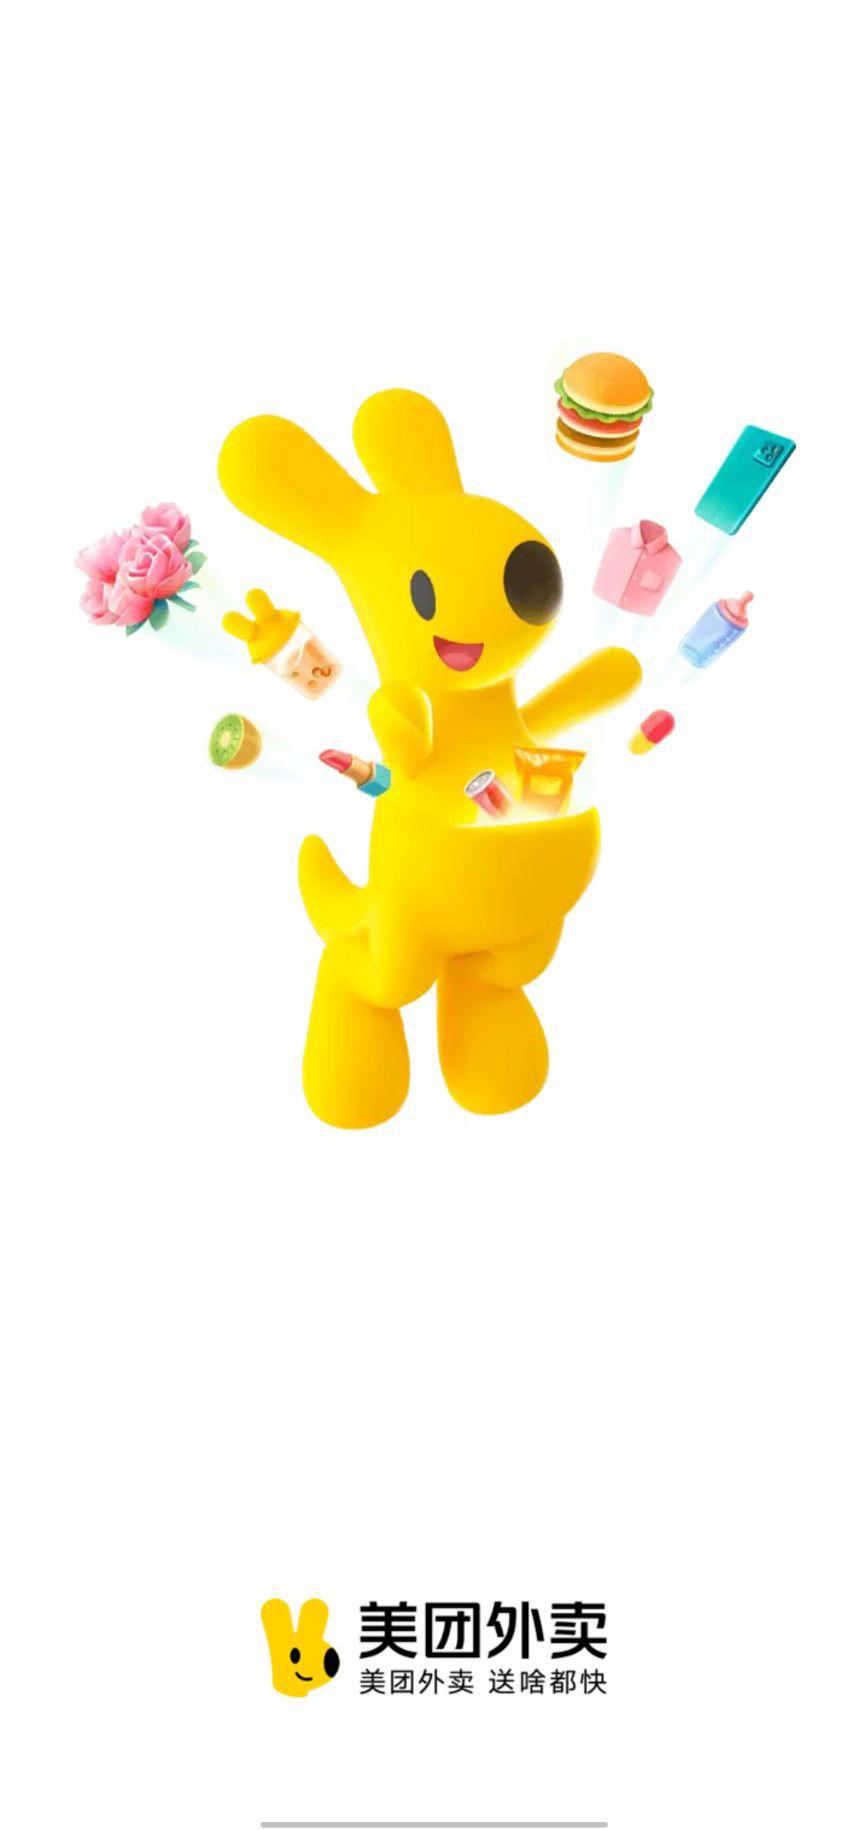
Label: others